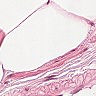
Metastatic tissue present: no